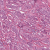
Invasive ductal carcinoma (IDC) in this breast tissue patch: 1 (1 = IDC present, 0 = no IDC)